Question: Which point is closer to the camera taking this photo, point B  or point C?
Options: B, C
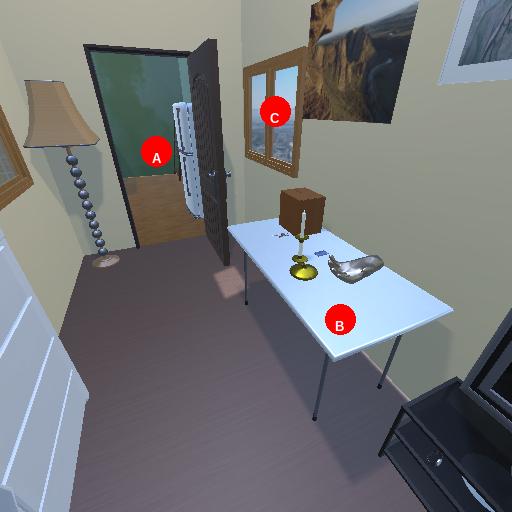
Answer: B